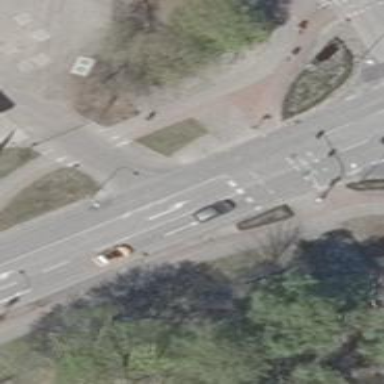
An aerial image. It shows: Road with traffic signals.